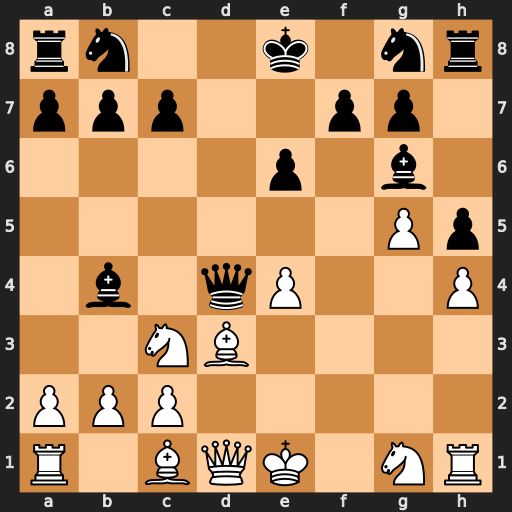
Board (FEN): rn2k1nr/ppp2pp1/4p1b1/6Pp/1b1qP2P/2NB4/PPP5/R1BQK1NR
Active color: w
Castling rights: KQkq
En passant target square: -
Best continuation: Bb5+ Qd7 Bxd7+